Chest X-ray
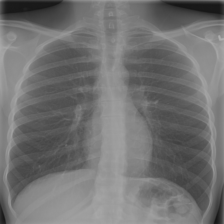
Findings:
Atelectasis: negative
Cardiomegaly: negative
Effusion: negative
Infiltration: negative
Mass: negative
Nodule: negative
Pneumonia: negative
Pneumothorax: negative
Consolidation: negative
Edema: negative
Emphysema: negative
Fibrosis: negative
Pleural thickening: negative
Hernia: negative